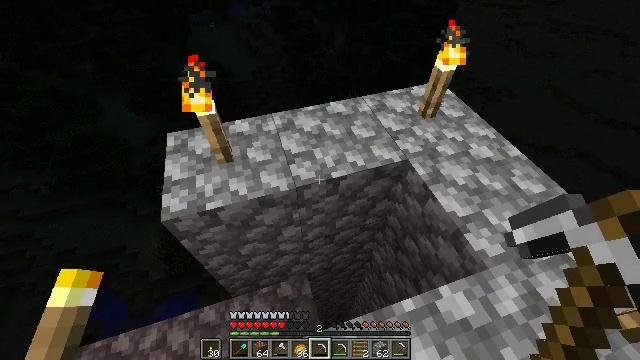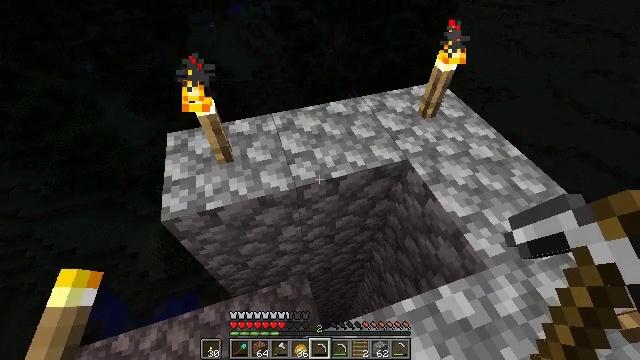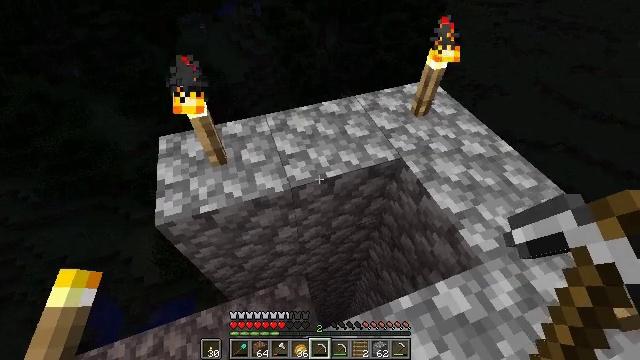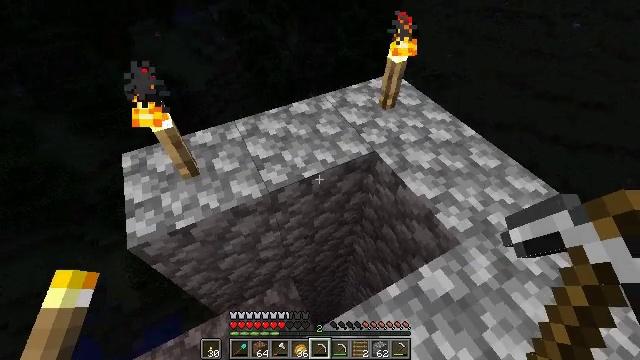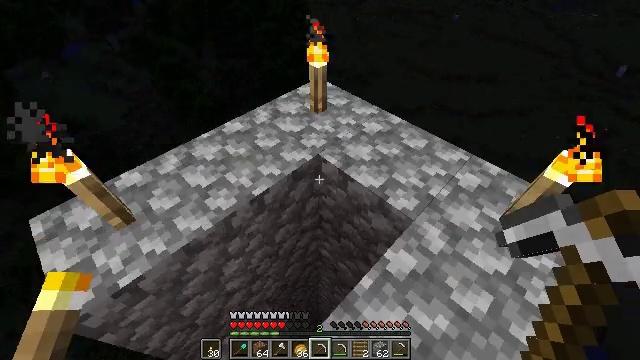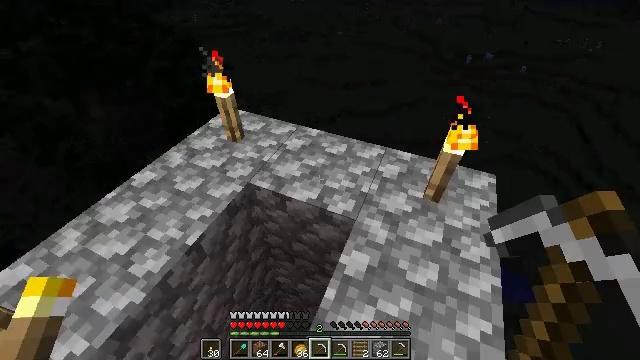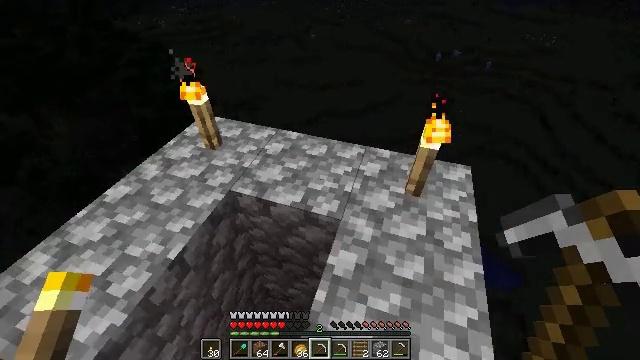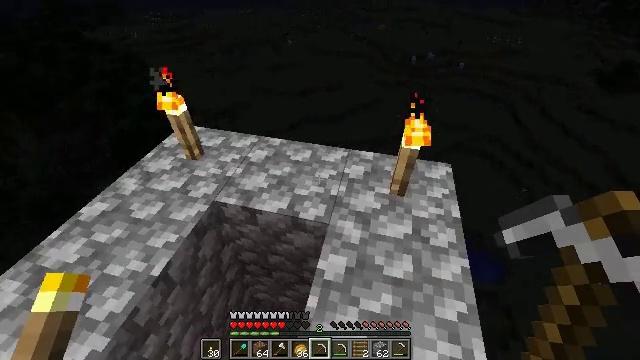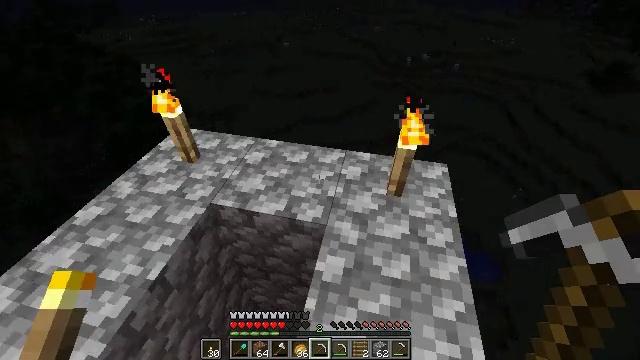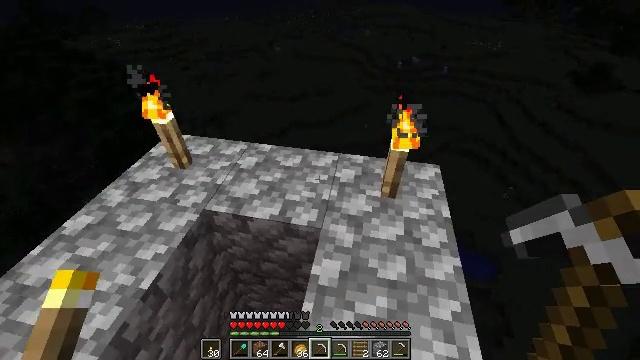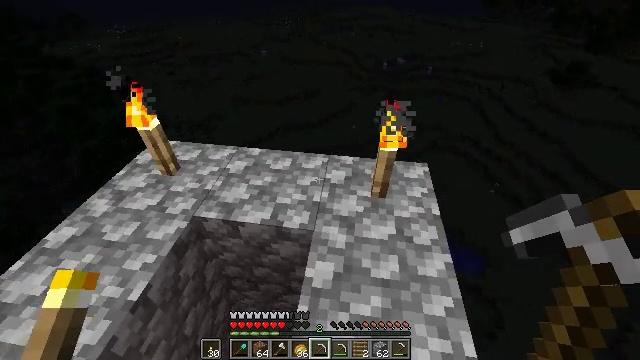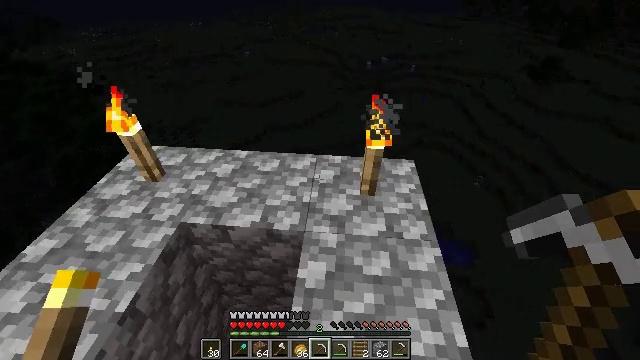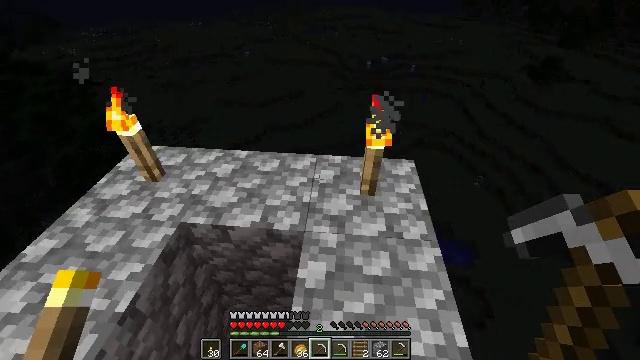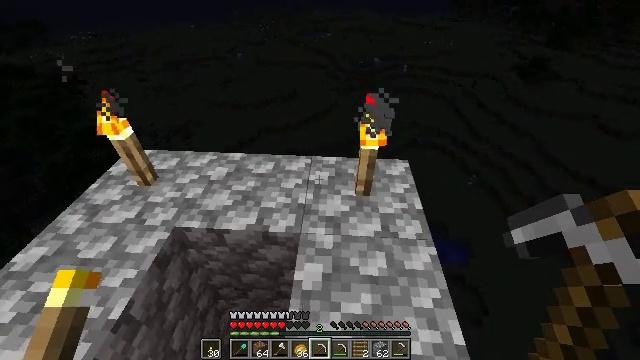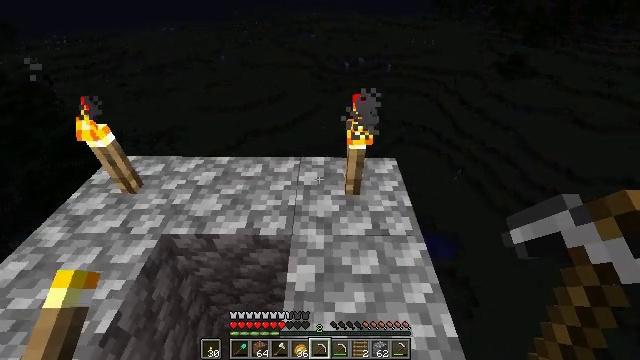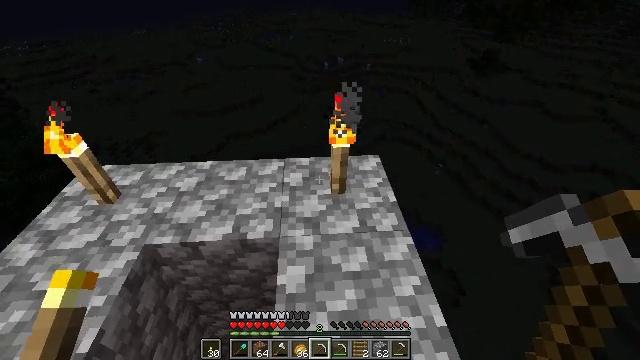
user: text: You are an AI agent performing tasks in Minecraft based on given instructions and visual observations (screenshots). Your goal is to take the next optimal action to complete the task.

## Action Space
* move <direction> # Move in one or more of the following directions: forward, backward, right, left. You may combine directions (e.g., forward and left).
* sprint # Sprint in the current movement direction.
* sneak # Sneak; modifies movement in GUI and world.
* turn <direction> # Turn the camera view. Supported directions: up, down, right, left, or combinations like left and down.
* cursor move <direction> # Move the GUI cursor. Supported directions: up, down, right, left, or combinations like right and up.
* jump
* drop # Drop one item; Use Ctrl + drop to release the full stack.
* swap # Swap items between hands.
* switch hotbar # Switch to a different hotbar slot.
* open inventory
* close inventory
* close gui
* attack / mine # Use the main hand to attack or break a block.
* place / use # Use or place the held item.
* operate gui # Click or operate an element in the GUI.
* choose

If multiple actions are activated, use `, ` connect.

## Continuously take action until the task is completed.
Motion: motion action
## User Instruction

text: Remove the torch from its spot.
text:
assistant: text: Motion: no_op
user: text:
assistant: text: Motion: turn right
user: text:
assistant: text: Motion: turn right
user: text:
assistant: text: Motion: turn right and up
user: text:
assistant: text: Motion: turn right and up
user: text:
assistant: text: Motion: turn right
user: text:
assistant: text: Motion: turn right and up
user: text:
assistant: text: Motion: no_op
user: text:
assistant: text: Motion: turn right
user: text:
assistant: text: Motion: turn right
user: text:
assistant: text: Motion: turn right
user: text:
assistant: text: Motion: no_op
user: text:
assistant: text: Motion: turn right
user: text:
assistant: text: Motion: turn right
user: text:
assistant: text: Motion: turn right
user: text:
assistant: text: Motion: no_op
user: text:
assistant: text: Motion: no_op
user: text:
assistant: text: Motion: no_op
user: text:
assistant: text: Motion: no_op
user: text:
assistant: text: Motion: turn right
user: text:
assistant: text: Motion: no_op
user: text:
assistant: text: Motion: no_op
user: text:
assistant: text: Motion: no_op
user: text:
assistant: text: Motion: no_op
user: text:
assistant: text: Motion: no_op
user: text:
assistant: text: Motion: attack / mine
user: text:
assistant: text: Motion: attack / mine
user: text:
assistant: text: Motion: attack / mine
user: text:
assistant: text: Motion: move forward
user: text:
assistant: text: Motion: move forward, turn left